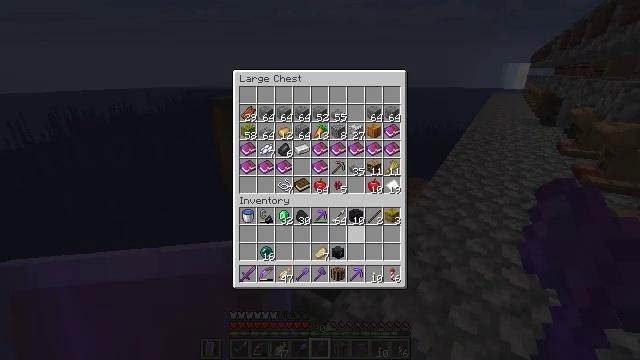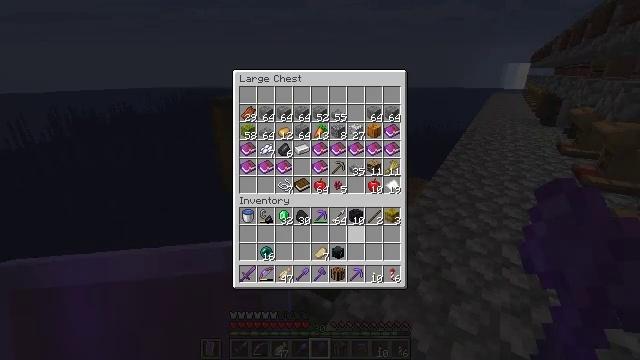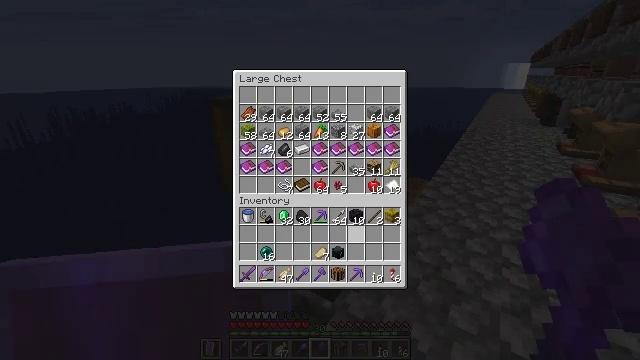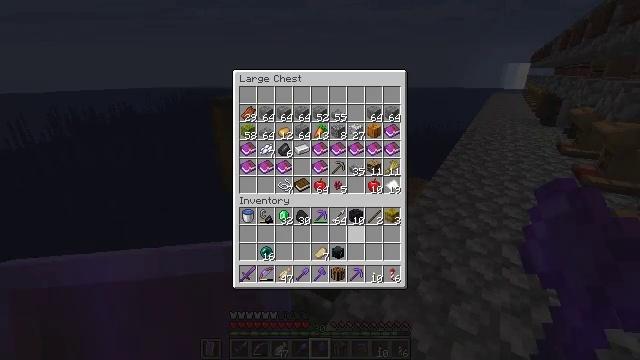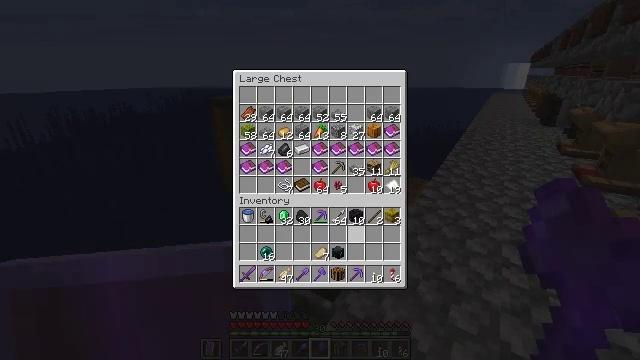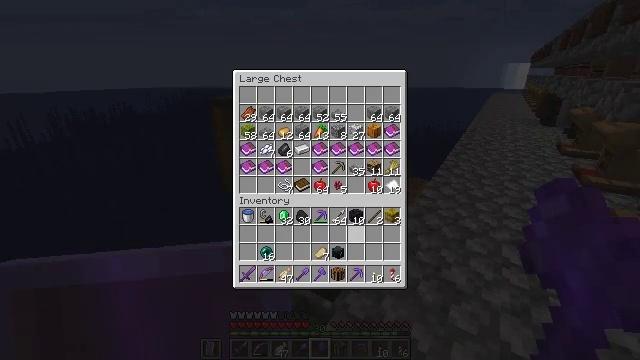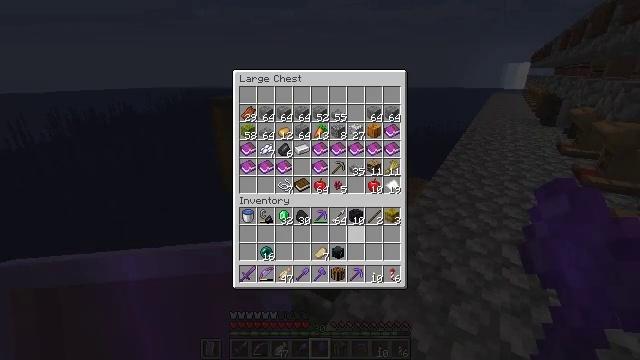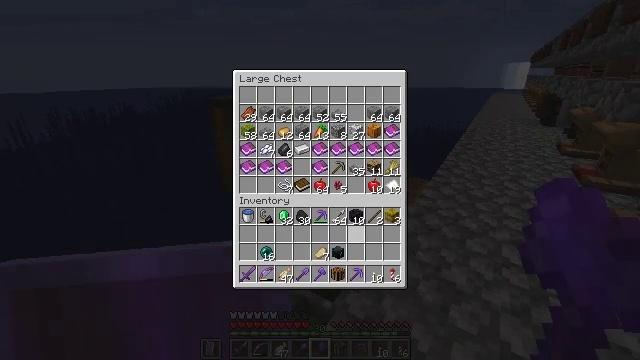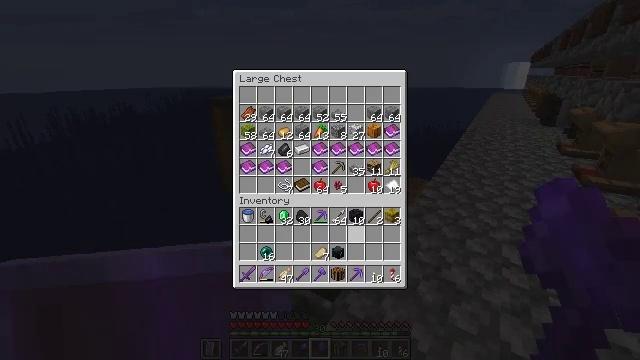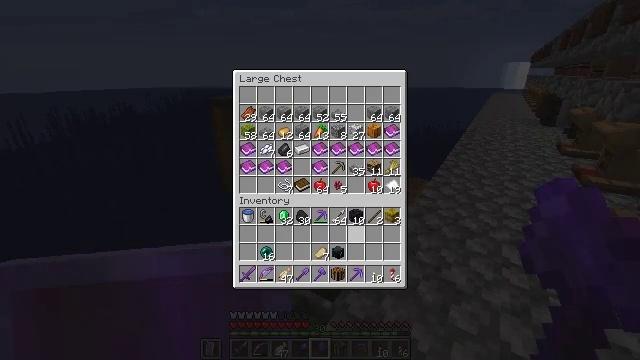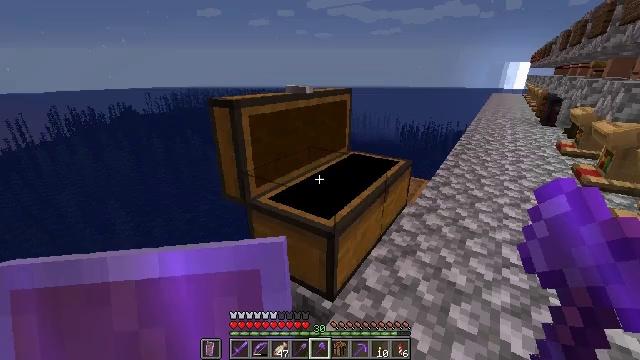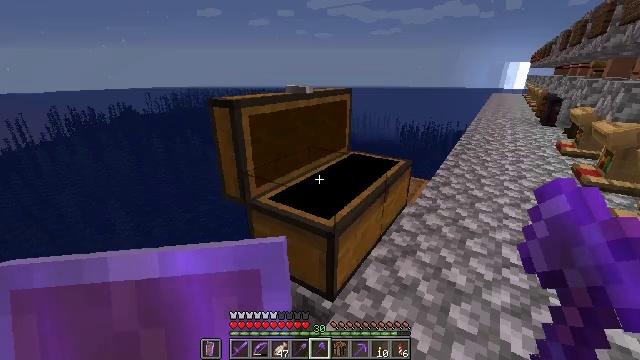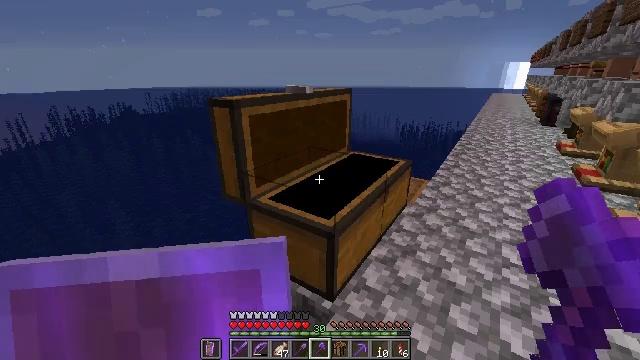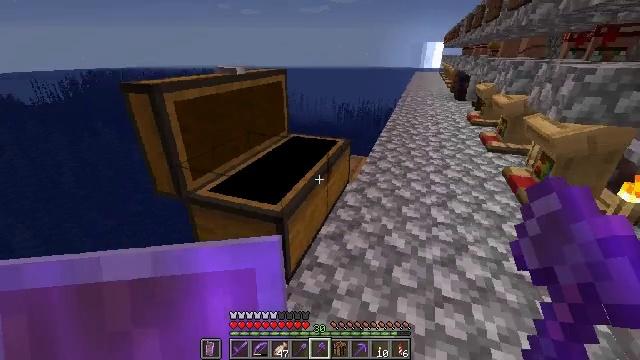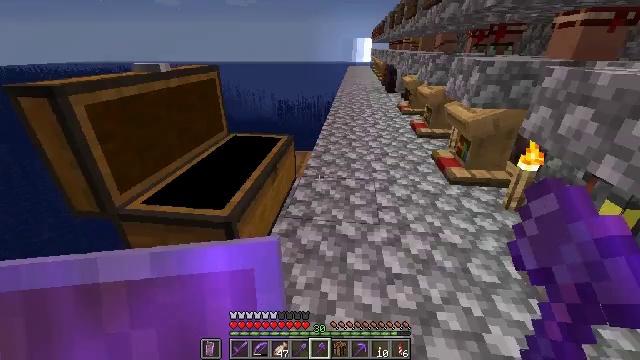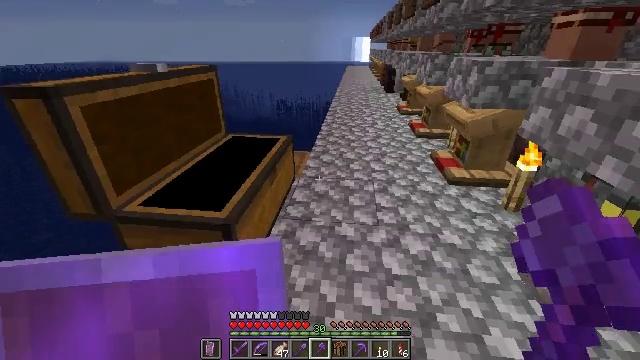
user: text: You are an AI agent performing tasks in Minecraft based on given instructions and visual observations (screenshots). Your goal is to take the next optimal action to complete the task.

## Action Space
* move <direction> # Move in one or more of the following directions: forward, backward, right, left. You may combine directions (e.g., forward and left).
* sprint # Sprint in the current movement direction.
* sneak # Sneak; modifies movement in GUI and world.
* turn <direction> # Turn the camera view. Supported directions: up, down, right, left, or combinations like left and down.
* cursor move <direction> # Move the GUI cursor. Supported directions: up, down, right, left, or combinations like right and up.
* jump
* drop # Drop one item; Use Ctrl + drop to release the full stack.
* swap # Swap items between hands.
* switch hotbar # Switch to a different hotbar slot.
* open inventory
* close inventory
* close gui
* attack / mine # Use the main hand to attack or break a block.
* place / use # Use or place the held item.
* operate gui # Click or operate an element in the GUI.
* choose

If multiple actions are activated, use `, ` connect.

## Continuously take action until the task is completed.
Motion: motion action
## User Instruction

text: Gather the sticky piston from a redstone contraption.
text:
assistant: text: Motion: no_op
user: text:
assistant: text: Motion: no_op
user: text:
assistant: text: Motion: no_op
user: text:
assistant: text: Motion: no_op
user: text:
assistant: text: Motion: no_op
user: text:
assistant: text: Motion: no_op
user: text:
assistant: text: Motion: no_op
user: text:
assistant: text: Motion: no_op
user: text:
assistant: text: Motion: no_op
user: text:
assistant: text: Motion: no_op
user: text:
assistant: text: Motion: no_op
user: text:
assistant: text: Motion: no_op
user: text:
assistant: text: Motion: turn right and down
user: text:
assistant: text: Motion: turn right
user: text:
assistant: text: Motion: move forward
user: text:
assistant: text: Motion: move forward
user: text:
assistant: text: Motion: move forward
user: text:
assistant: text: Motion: move forward
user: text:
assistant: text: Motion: move forward and move right
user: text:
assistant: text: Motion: move forward and move right, turn left and down
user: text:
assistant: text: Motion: move forward and move right, turn left and down
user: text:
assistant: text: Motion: move forward and move right, turn left and down
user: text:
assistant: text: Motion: move forward and move right, turn left and down
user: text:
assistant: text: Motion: move forward, turn left and down
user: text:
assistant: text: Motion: move forward, turn left and down
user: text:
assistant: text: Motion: turn left and down
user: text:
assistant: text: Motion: turn left
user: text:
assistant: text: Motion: no_op
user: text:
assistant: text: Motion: no_op
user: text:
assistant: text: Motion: turn right and up